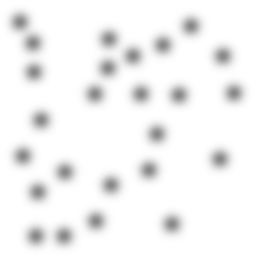
Squares: 0
Triangles: 0
Stars: 25
Total shapes: 25